Question: I have used QTimer quite a bit. But right now it is failing and I can't figure it why:

'''
#ifndef MAINWINDOW_H
#define MAINWINDOW_H
#include <QMainWindow>
#include <QtGui/QPushButton>
#include <QtGui/QTextEdit>
#include <QtGui/QMessageBox>
#include <QtCore/QCoreApplication>
// Server
#include <sys/socket.h>
#include <netinet/in.h>
// Client
//#include <sys/socket.h>
//#include <netinet/in.h>
#include <netdb.h>
namespace Ui {
class MainWindow;
}
class MainWindow : public QMainWindow
{
Q_OBJECT
public:
explicit MainWindow(QWidget *parent = 0);
~MainWindow();
private:
Ui::MainWindow *ui;
QPushButton *m_btn1;
QPushButton *m_btn2;
QTextEdit *m_txt1;
QTextEdit *m_txt2;
QTimer *timerDisplay;
void UpdateDisplay();
private slots:
void handleBtn1();
void handleBtn2();
};
#endif // MAINWINDOW_H
'''
---
'''
#include "mainwindow.h"
#include "ui_mainwindow.h"
MainWindow::MainWindow(QWidget *parent) :
QMainWindow(parent),
ui(new Ui::MainWindow)
{
ui->setupUi(this);
m_btn1 = new QPushButton("Start", this);
m_btn1->setGeometry(QRect(QPoint(10,20), QSize(100,50)));
connect(m_btn1, SIGNAL(released()), this, SLOT(handleBtn1()));
m_btn2 = new QPushButton("Send", this);
m_btn2->setGeometry(QRect(QPoint(110, 20), QSize(100, 50)));
connect(m_btn2, SIGNAL(released()), this, SLOT(handleBtn2()));
m_txt1 = new QTextEdit("hello",this);
m_txt1->setGeometry(QRect(QPoint(10,100), QSize(300, 50)));
timerDisplay = new QTimer(this);
connect(timerDisplay, SIGNAL(timeout()), this, SLOT(updateDisplay()));
timerDisplay->start(10);
}
MainWindow::~MainWindow()
{
delete ui;
}
void MainWindow::handleBtn1()//Start
{
if (1){
QMessageBox *msgBox = new QMessageBox(0);
msgBox->setGeometry(QRect(QPoint(200,200),QSize(400,400)));
msgBox->setInformativeText(m_txt1->toPlainText());
msgBox->exec();
}
}
void MainWindow::handleBtn2()//Send
{
}
void MainWindow::UpdateDisplay()
{
static int c = 0;
QString strC = "number: " + QString::number(c, 'd', 0);
m_txt1 = strC;
}
'''
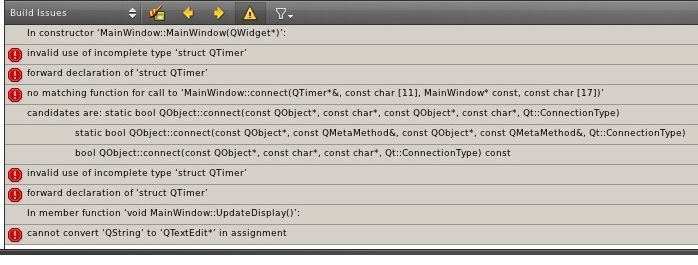
Answer: You forgot to:
'''
#include <QTimer>
'''
in your cpp file. The reason the symbol is known is because some other header along the chain of includes is doing a forward declaration of QTimer, meaning you can declare QTimer pointers and references, but not actually instantiate it.
Needless to say, you shouldn't depend on even that. Instead, change:
'''
QTimer *timerDisplay;
'''
to:
'''
class QTimer *timerDisplay;
'''
and then '#include <QTimer>' in the cpp file.
Another problem is that your UpdateDisplay() function is not a slot, even though you're trying to connect a signal to it. So move the declaration of that function to the 'private slots:' section.